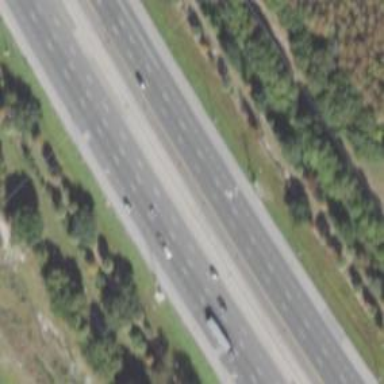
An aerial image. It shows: Asphalt motorway.